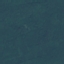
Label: Forest